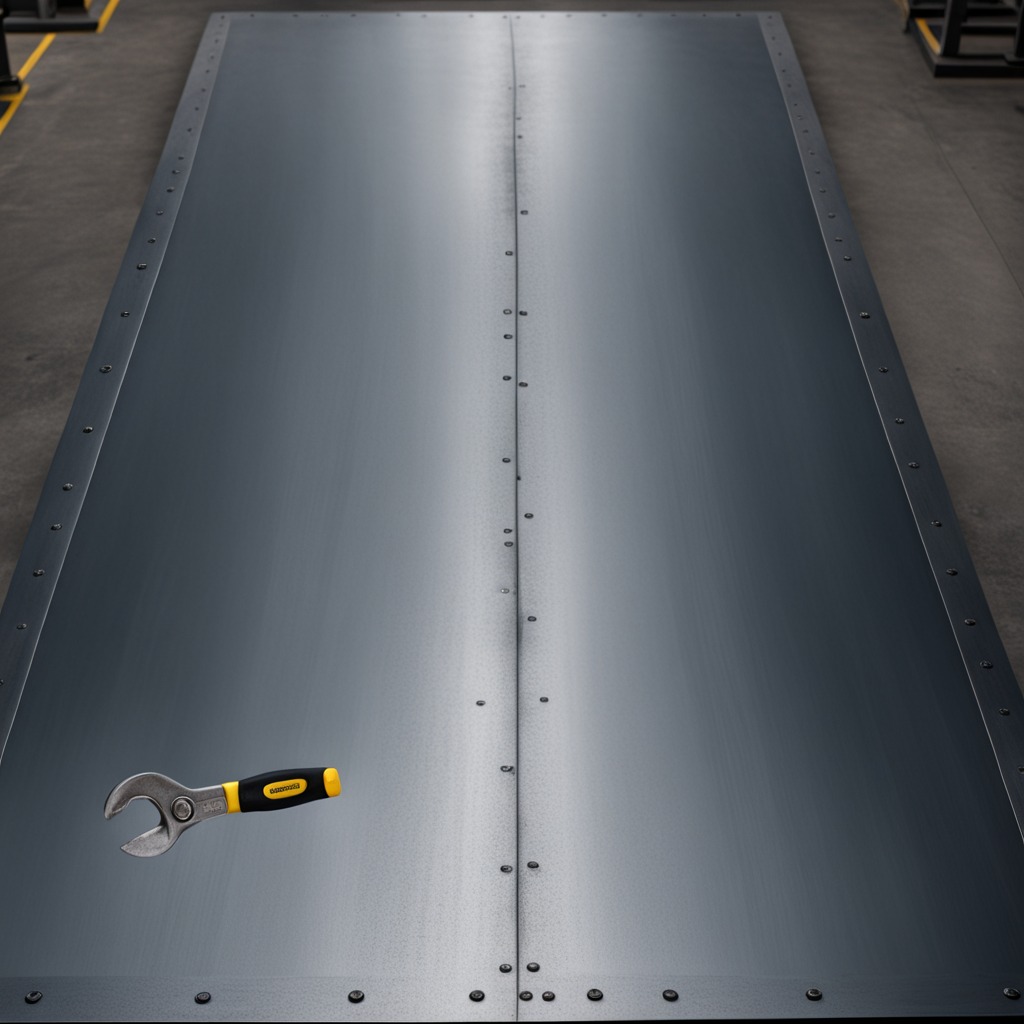
An wrench is lying on a cold steel table in a mining workshop.